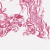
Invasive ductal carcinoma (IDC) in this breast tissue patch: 0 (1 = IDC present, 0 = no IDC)